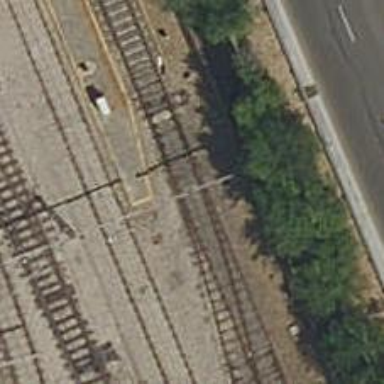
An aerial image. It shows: Yard meant for services.